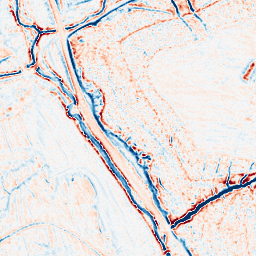
Category: edge_preserving
Decomposition family: bilateral
Decomposition parameters: d: 9
sigma_color: 150
sigma_space: 50
Upsampling method: bilinear
Upsampling parameters: scale: 8
Upsampling scale: 8